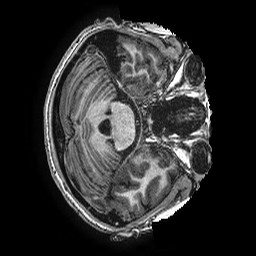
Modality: T1w
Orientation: axial
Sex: female
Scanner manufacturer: ge
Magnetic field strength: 3 T
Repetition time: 0.00766 s
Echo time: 0.003476 s